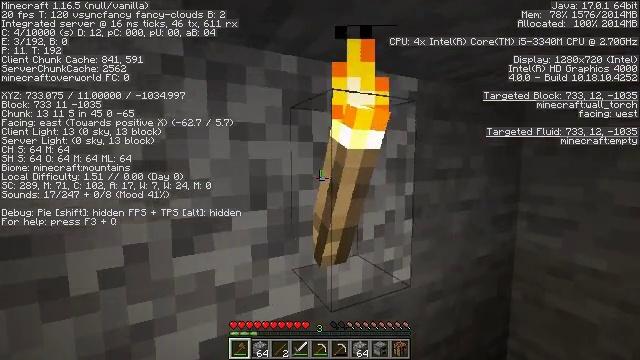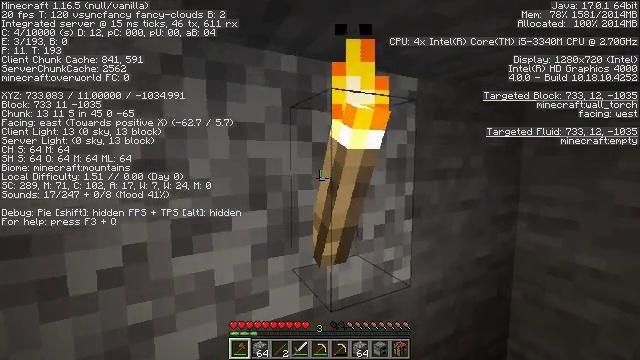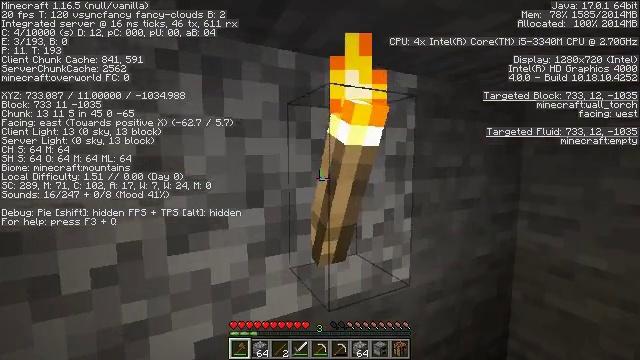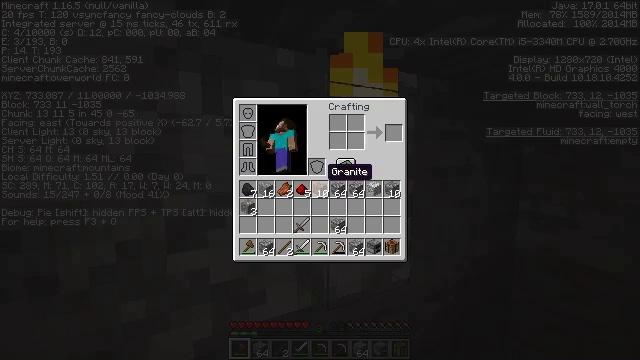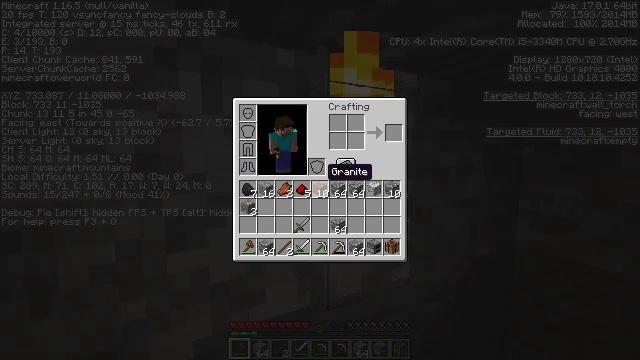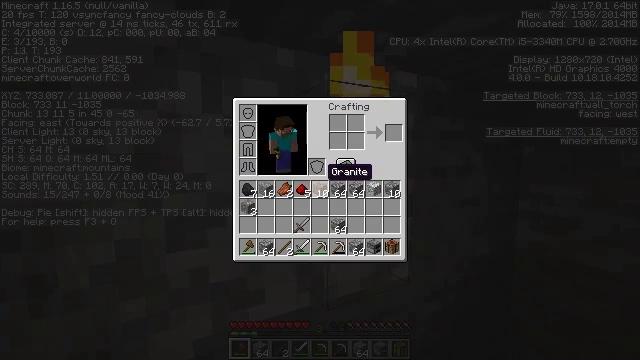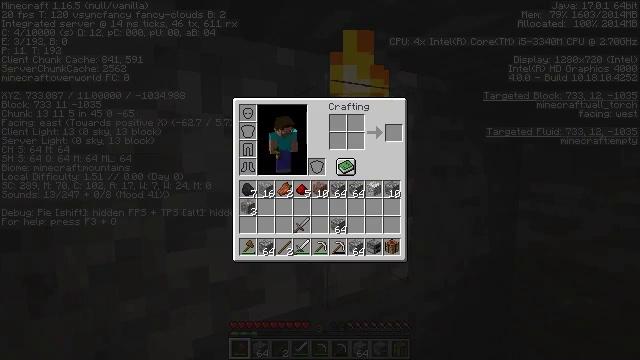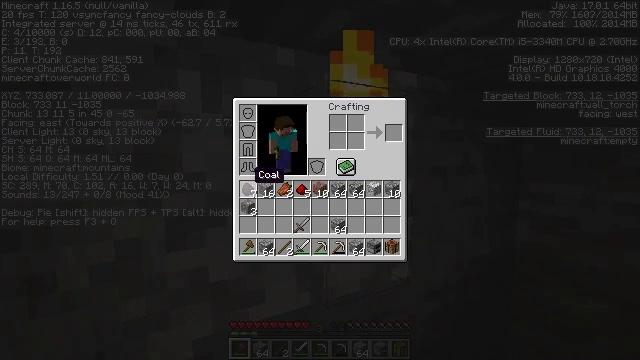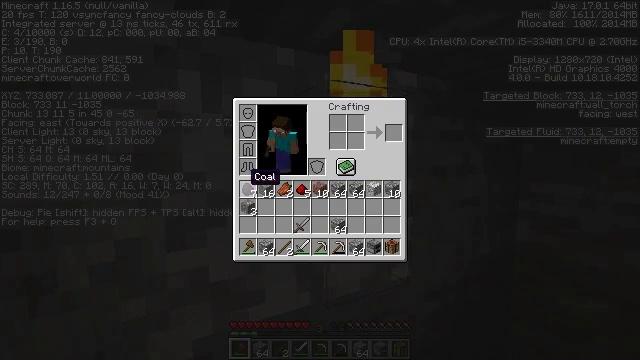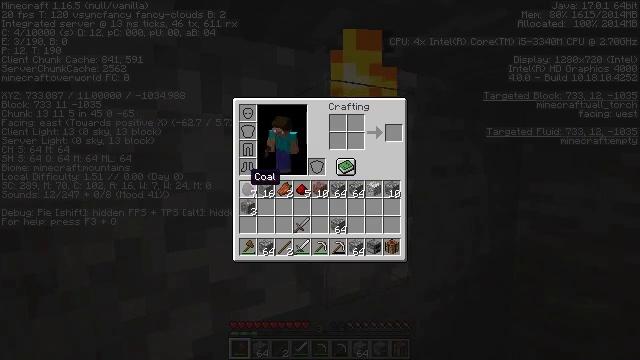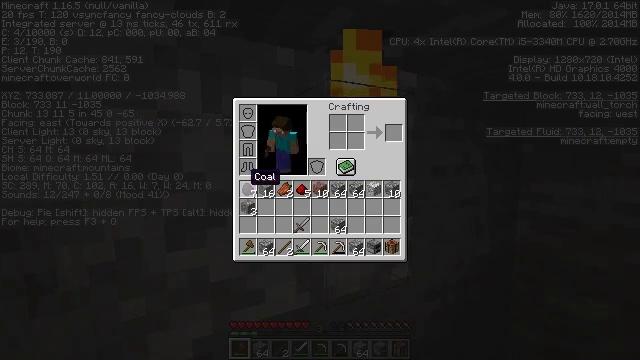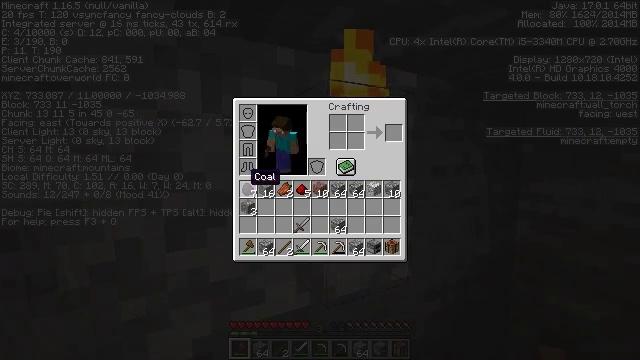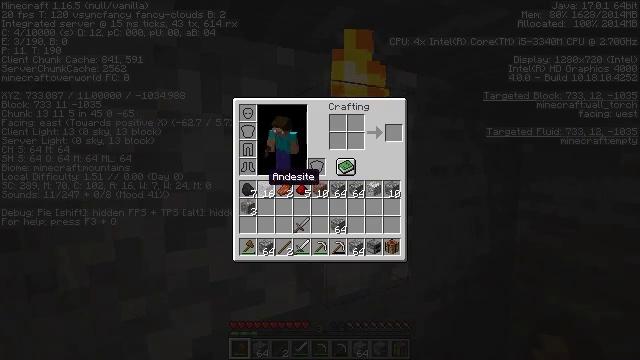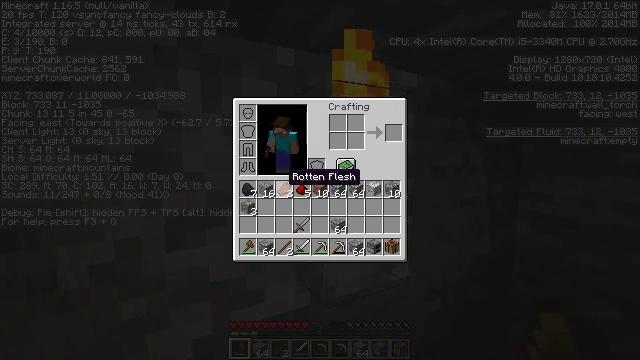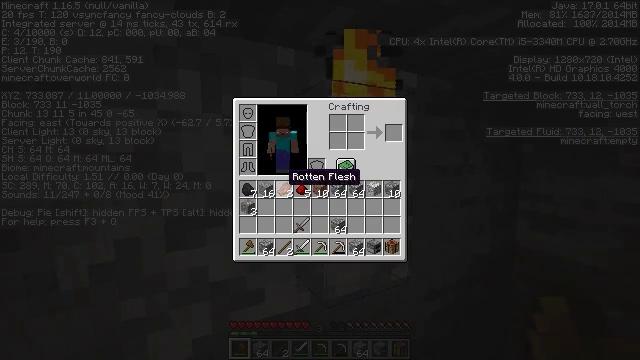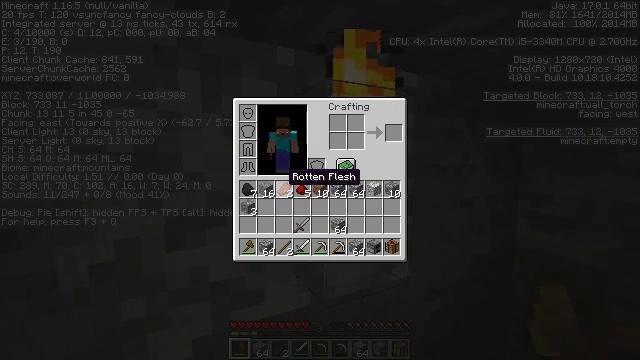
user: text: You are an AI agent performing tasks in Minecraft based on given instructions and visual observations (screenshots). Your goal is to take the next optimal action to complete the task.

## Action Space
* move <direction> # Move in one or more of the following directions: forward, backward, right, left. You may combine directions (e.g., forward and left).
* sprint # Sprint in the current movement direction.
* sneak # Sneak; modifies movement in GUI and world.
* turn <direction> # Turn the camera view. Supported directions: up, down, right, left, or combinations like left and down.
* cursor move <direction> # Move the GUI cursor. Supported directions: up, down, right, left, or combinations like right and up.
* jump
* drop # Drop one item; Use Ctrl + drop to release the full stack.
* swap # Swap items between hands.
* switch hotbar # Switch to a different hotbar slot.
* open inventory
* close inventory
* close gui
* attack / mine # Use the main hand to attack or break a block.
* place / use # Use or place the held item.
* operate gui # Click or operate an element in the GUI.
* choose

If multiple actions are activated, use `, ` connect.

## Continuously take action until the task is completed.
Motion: motion action
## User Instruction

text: Left click to collect the wall torch.
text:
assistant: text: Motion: no_op
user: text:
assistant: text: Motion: no_op
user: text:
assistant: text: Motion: open inventory
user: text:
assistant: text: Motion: open inventory
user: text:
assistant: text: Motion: open inventory
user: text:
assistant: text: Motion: open inventory
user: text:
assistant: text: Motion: cursor move left, open inventory
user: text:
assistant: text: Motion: no_op
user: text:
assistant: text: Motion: no_op
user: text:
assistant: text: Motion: no_op
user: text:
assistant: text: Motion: no_op
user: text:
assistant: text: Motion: cursor move right
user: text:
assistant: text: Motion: cursor move right
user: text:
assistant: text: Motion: no_op
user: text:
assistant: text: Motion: no_op
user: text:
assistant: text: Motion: no_op
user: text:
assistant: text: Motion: cursor move down
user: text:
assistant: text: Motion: cursor move down
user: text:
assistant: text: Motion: cursor move right and down
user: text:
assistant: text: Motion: no_op
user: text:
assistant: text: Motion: no_op
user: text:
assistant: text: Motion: no_op
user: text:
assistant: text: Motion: cursor move left
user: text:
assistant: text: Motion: cursor move left
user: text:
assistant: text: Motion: no_op
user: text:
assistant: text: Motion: no_op
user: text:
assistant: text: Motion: no_op
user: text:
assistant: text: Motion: no_op
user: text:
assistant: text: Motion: no_op
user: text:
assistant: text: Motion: no_op